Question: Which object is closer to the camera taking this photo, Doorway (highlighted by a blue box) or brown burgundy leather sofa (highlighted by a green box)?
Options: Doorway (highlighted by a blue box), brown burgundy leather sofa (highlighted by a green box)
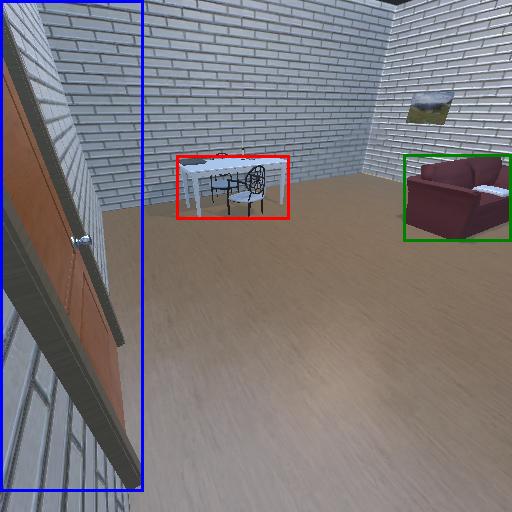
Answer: Doorway (highlighted by a blue box)